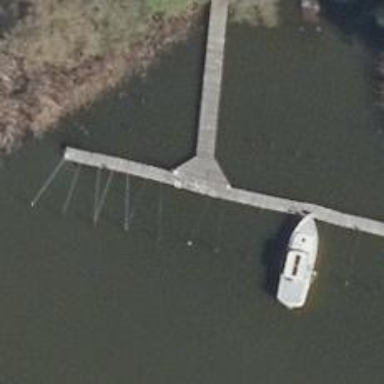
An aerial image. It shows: Man-made pier.